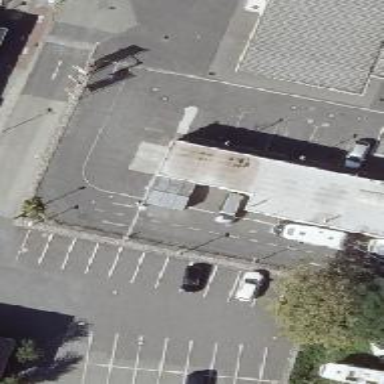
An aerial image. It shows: Building serving as car wash facility.